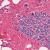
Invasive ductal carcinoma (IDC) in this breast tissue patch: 0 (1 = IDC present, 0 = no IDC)